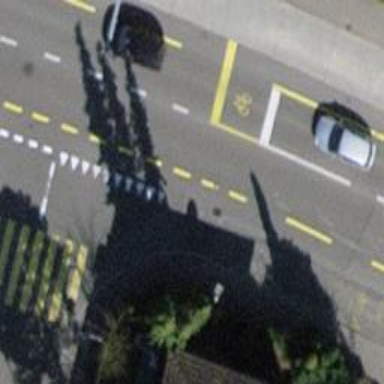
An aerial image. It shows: Asphalt primary highway with advisory cycle lane.